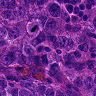
Metastatic tissue present: yes